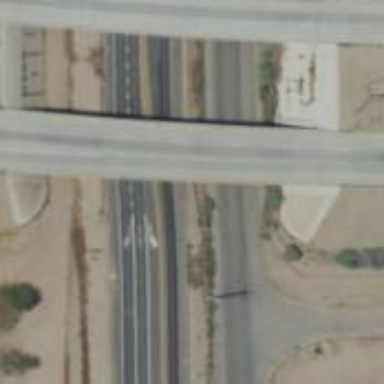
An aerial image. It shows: Asphalt bridge that is part of trunk highway with expressway features.